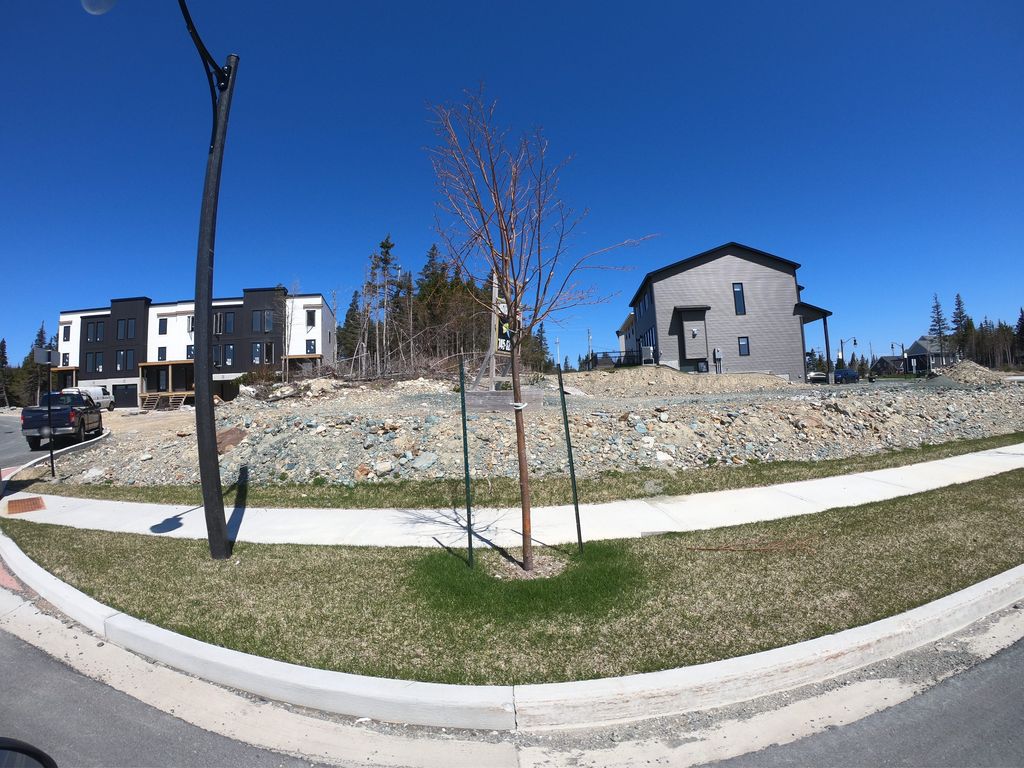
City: st_johns